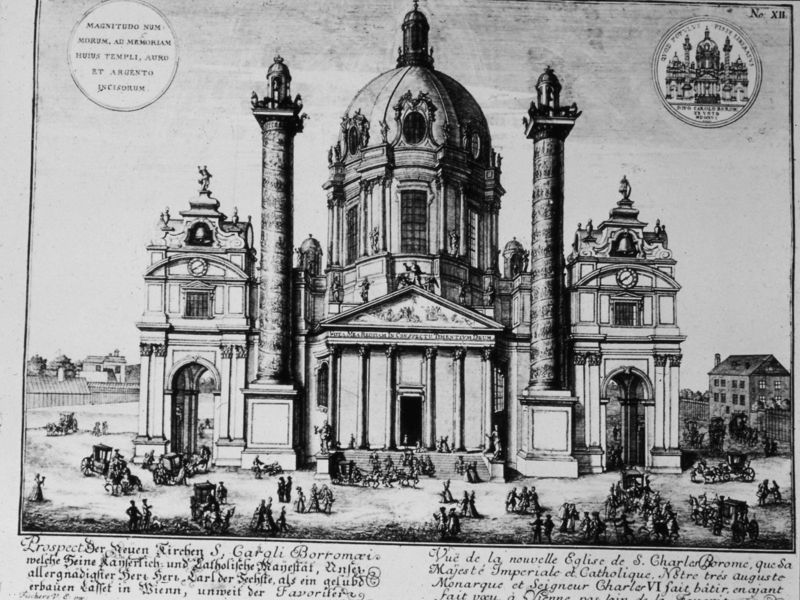
Titel: S. Karl in Wien
Künstler: Johann Bernhard Fischer von Erlach
Schlagwörter: menschen, fenster, schwarz, säule, säulen, weiss, zeichnung, dach, gebäude, haus, architektur, barock, kirche, figur, rokoko, kamin, turm, statue, schrift, bogen, fassade, kutsche, kutschen, platz, figuren, kuppel, treppe, uhr, eingang, türme, dom, druck, schwarzweiss, radierung, stich, menschenmenge, kathedrale, aussenansicht, wappen, statuen, aussen, wien, kupferstich, ädikula, vorplatz, medaillons, karlskirche, kirchenansicht, sticvh